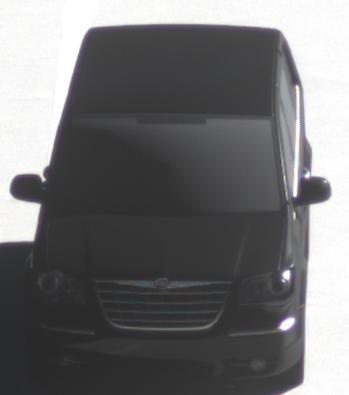
Make: Chrysler
Model: Grand Voyager 3.8
Detailed model: Grand Voyager
Model produced from: 2008/03
Model produced until: 2010/12
Doors: 5
Color: black
Road condition: dry road
Daytime: morning or afternoon
Contrast: high contrast